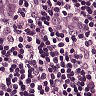
Metastatic tissue present: yes